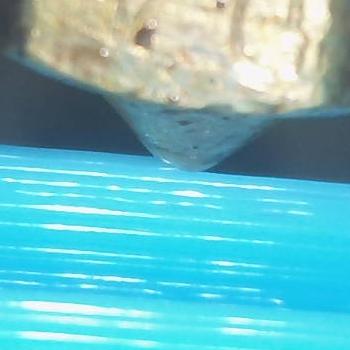
Flow rate: 105%